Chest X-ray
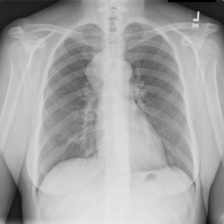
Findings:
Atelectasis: negative
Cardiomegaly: negative
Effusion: negative
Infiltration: negative
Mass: positive
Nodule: negative
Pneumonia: negative
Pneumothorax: negative
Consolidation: negative
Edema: negative
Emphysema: negative
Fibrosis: negative
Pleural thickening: negative
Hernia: negative